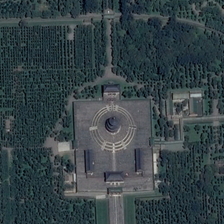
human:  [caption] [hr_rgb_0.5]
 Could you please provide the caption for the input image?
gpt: many green trees are around a square square .

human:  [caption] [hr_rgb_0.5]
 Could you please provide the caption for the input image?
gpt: the straight road passes through the central ellipse .

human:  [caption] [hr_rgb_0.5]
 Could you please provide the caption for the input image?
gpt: many green trees are around a square square .

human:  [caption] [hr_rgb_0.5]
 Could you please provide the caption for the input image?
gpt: the square is surrounded by many dark green trees and buildings .

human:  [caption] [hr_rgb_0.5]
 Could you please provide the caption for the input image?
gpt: the square is surrounded by many dark green trees and buildings .